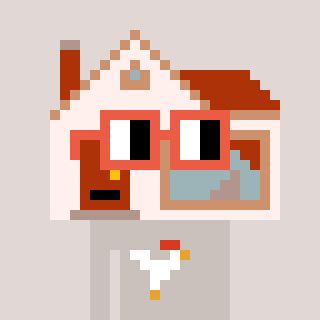
a pixel art character with square orange glasses, a house-shaped head and a foggrey-colored body on a warm background